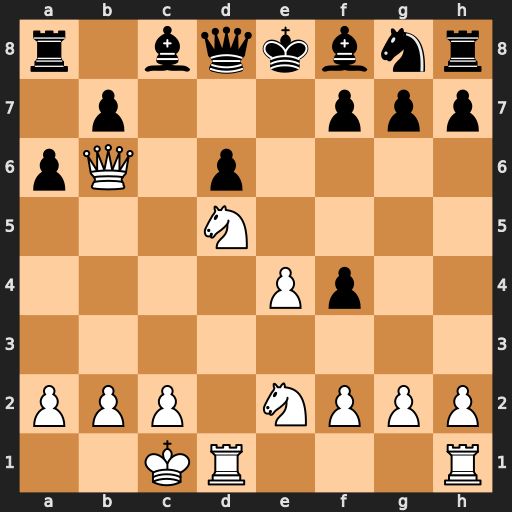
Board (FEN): r1bqkbnr/1p3ppp/pQ1p4/3N4/4Pp2/8/PPP1NPPP/2KR3R
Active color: w
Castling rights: kq
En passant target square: -
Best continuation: Nc7+ Kd7 Nxa8